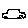
Label: car